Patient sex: M
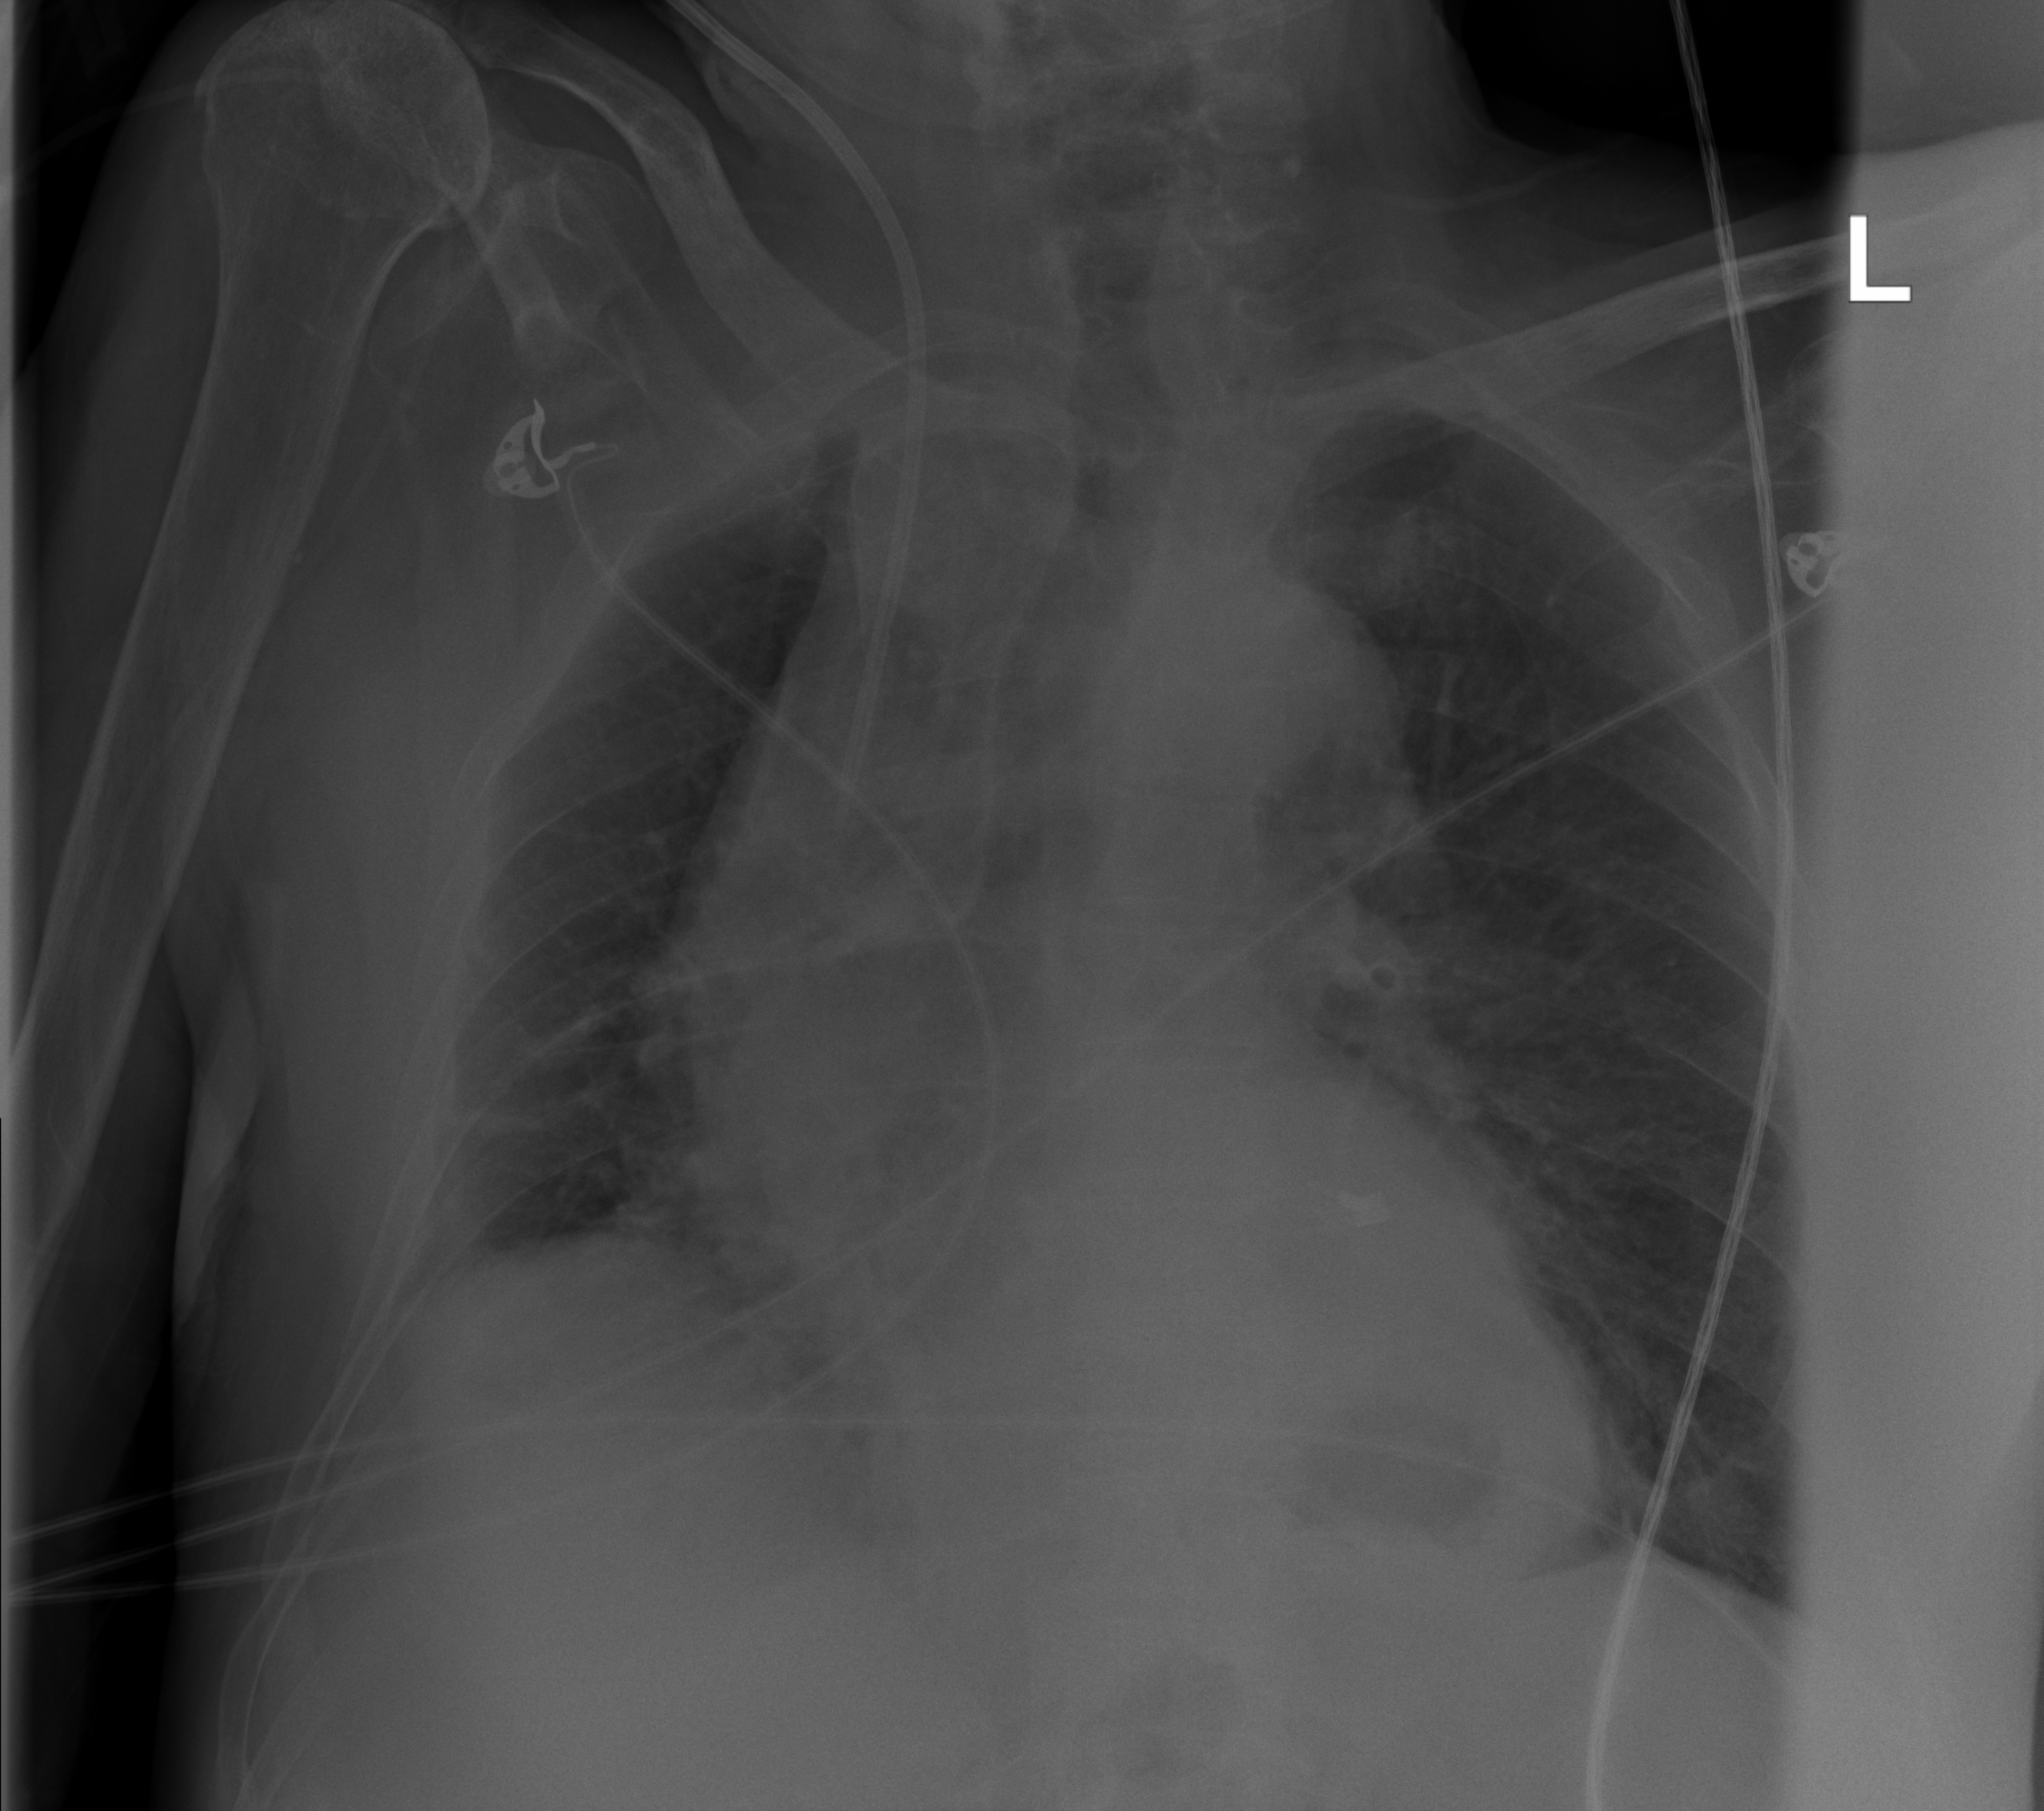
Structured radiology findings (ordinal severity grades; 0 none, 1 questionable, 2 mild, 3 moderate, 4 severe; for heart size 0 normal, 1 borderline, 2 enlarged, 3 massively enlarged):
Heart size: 2
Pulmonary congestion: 0
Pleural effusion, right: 0
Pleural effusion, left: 0
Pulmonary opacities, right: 0
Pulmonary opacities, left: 0
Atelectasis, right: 2
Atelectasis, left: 2